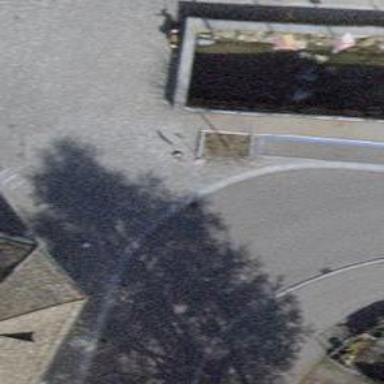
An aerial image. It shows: Residential road with sett surface.